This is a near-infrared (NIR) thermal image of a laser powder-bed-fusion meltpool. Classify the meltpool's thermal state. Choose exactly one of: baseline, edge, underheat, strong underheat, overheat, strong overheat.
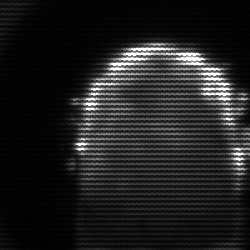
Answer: baseline